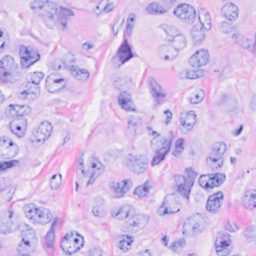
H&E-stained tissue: Breast